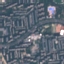
Label: Residential